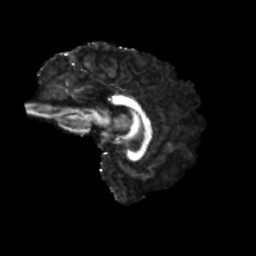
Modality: FA
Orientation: sagittal
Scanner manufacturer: siemens
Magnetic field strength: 3 T
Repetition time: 4 s
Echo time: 0.0594 s